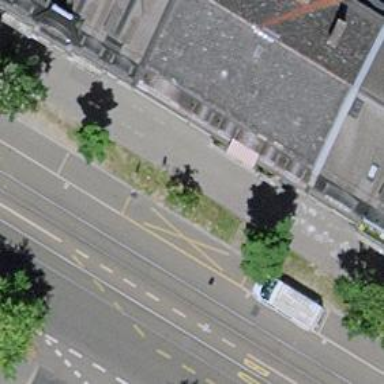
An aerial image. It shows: Avenue lined with trees.